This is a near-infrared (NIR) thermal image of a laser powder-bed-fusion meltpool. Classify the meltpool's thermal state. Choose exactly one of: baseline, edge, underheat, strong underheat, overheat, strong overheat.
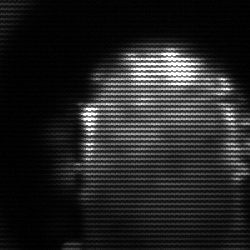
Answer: baseline